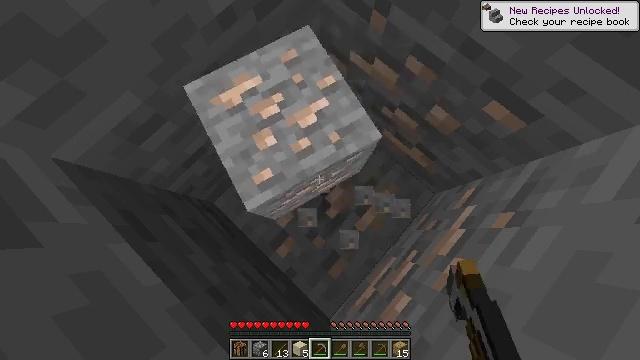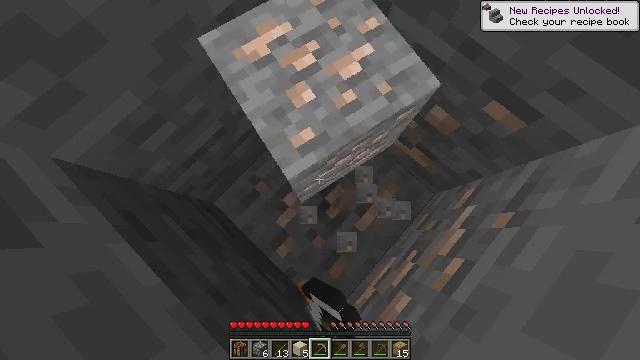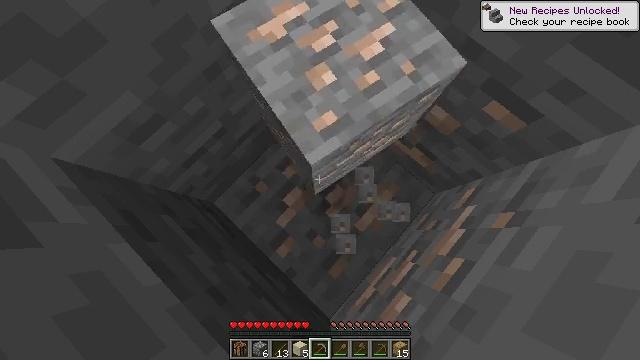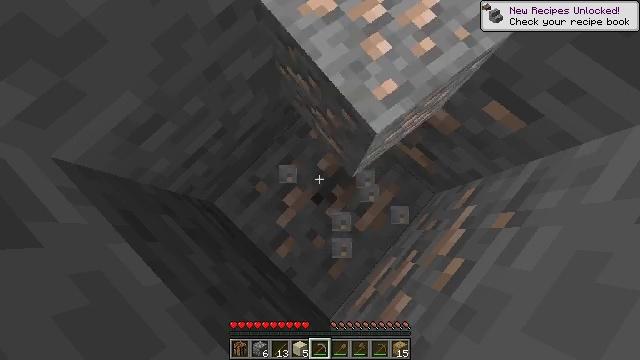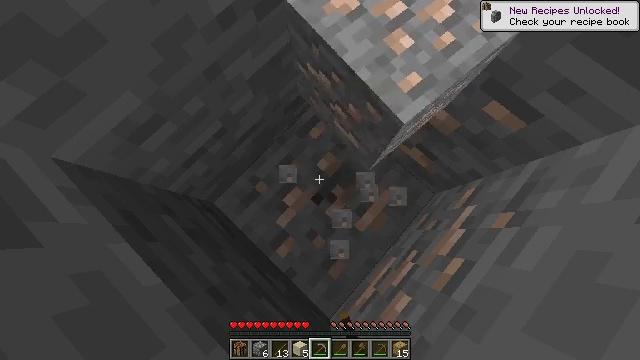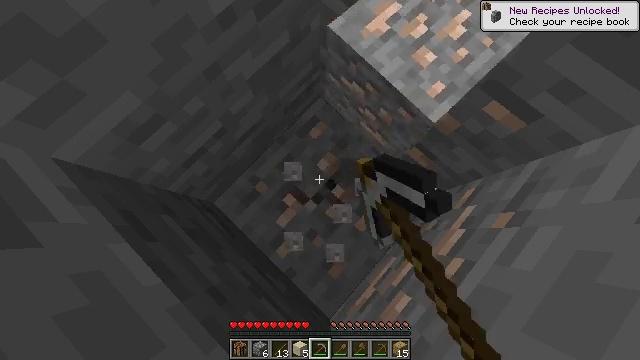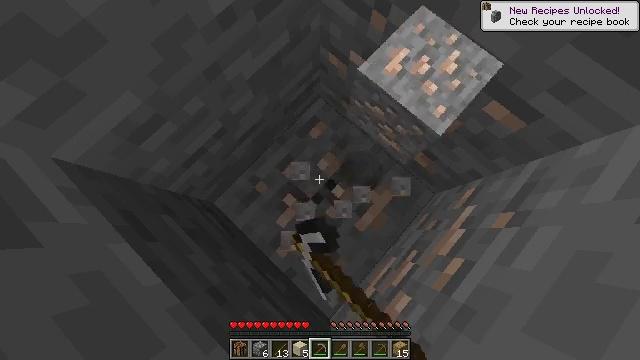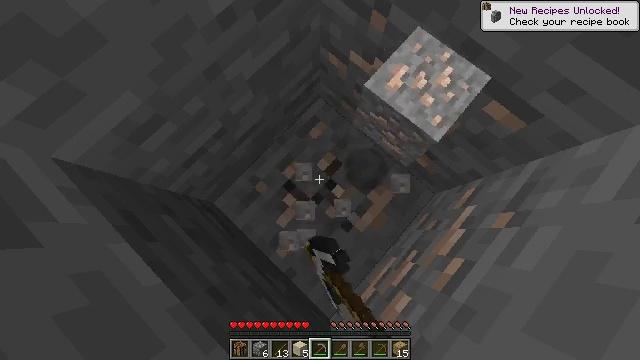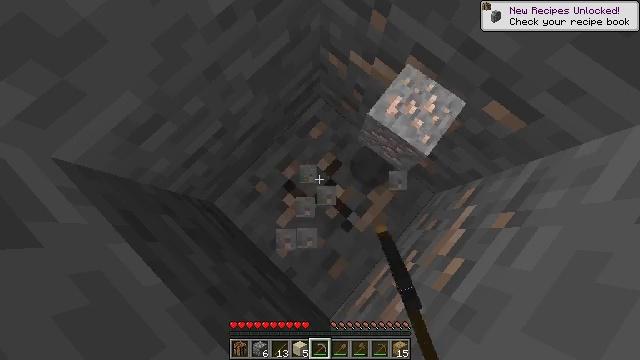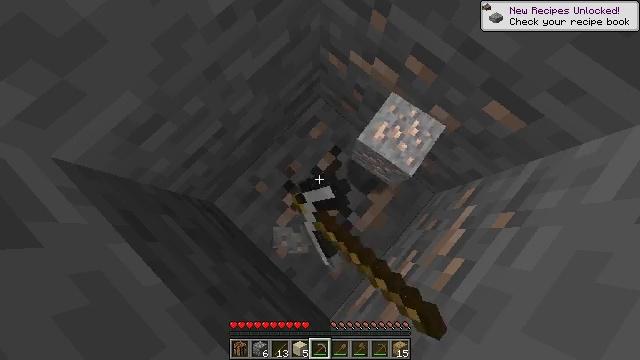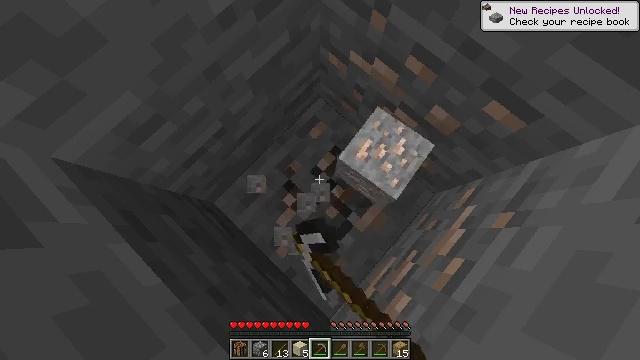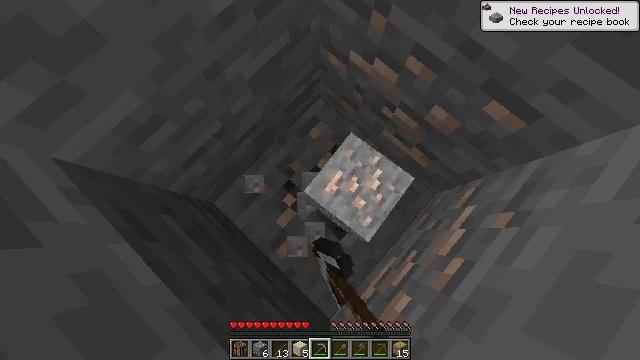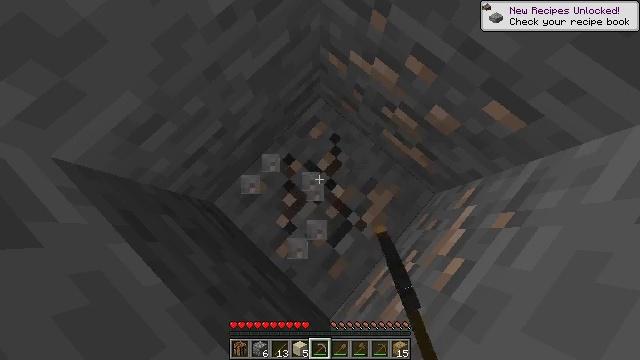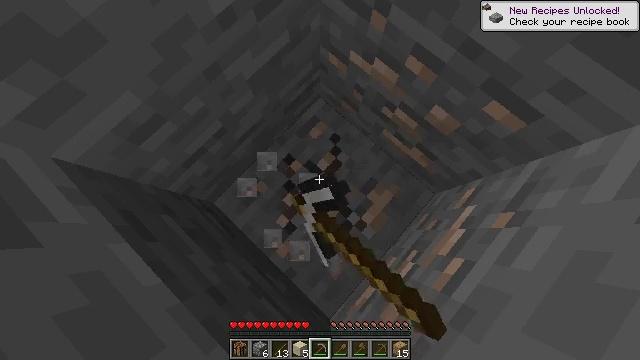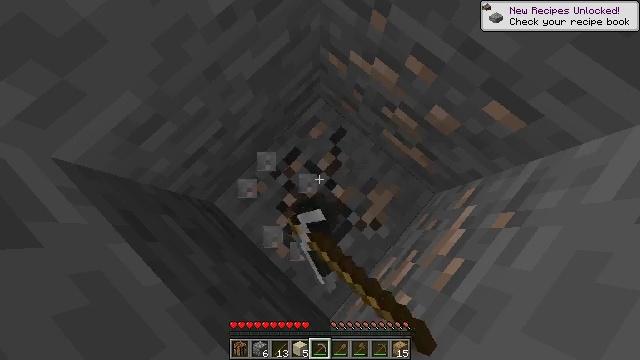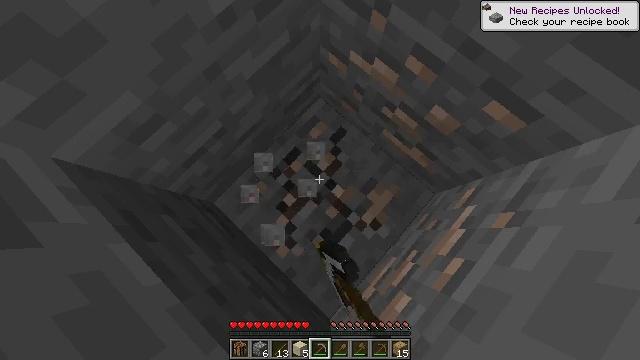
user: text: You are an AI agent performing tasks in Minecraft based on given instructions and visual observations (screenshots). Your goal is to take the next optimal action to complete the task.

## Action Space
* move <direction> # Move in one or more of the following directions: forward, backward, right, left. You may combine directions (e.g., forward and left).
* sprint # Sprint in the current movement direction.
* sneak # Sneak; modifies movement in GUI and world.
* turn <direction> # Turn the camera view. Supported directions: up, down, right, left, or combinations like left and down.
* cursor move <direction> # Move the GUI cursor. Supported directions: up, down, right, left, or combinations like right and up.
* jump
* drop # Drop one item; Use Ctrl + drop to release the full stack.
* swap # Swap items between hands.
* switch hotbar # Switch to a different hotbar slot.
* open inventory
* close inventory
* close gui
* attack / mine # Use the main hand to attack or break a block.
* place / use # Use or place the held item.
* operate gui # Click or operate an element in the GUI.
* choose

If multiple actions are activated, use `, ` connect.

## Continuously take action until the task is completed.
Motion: motion action
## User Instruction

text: Collect iron ore blocks.
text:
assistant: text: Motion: attack / mine
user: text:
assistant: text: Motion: attack / mine
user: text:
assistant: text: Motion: attack / mine
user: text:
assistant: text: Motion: attack / mine
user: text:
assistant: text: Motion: attack / mine
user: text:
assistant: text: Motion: attack / mine
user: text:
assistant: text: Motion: attack / mine
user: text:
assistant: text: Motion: attack / mine
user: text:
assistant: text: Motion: attack / mine
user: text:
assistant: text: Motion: attack / mine
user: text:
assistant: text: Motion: attack / mine
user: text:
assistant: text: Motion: attack / mine
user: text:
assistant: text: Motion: attack / mine
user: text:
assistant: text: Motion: attack / mine
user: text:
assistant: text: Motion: attack / mine
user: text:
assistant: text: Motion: attack / mine
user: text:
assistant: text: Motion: attack / mine
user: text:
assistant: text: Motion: attack / mine
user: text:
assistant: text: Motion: attack / mine
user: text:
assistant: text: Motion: attack / mine
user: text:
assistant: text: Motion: attack / mine
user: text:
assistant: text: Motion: attack / mine
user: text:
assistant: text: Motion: attack / mine
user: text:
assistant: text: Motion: attack / mine
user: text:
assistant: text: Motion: attack / mine
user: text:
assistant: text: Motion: attack / mine
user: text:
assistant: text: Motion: attack / mine
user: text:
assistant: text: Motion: attack / mine
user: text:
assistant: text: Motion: attack / mine
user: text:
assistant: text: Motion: attack / mine